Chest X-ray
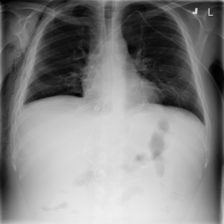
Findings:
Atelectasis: negative
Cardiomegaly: negative
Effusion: positive
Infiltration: negative
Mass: negative
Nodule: negative
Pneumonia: negative
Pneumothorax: negative
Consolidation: negative
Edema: negative
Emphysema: positive
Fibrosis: negative
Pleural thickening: negative
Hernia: negative